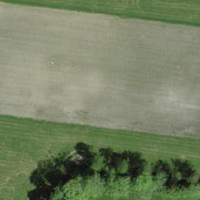
EUNIS habitat code: 52
Species observed at this site:
Filipendula ulmaria